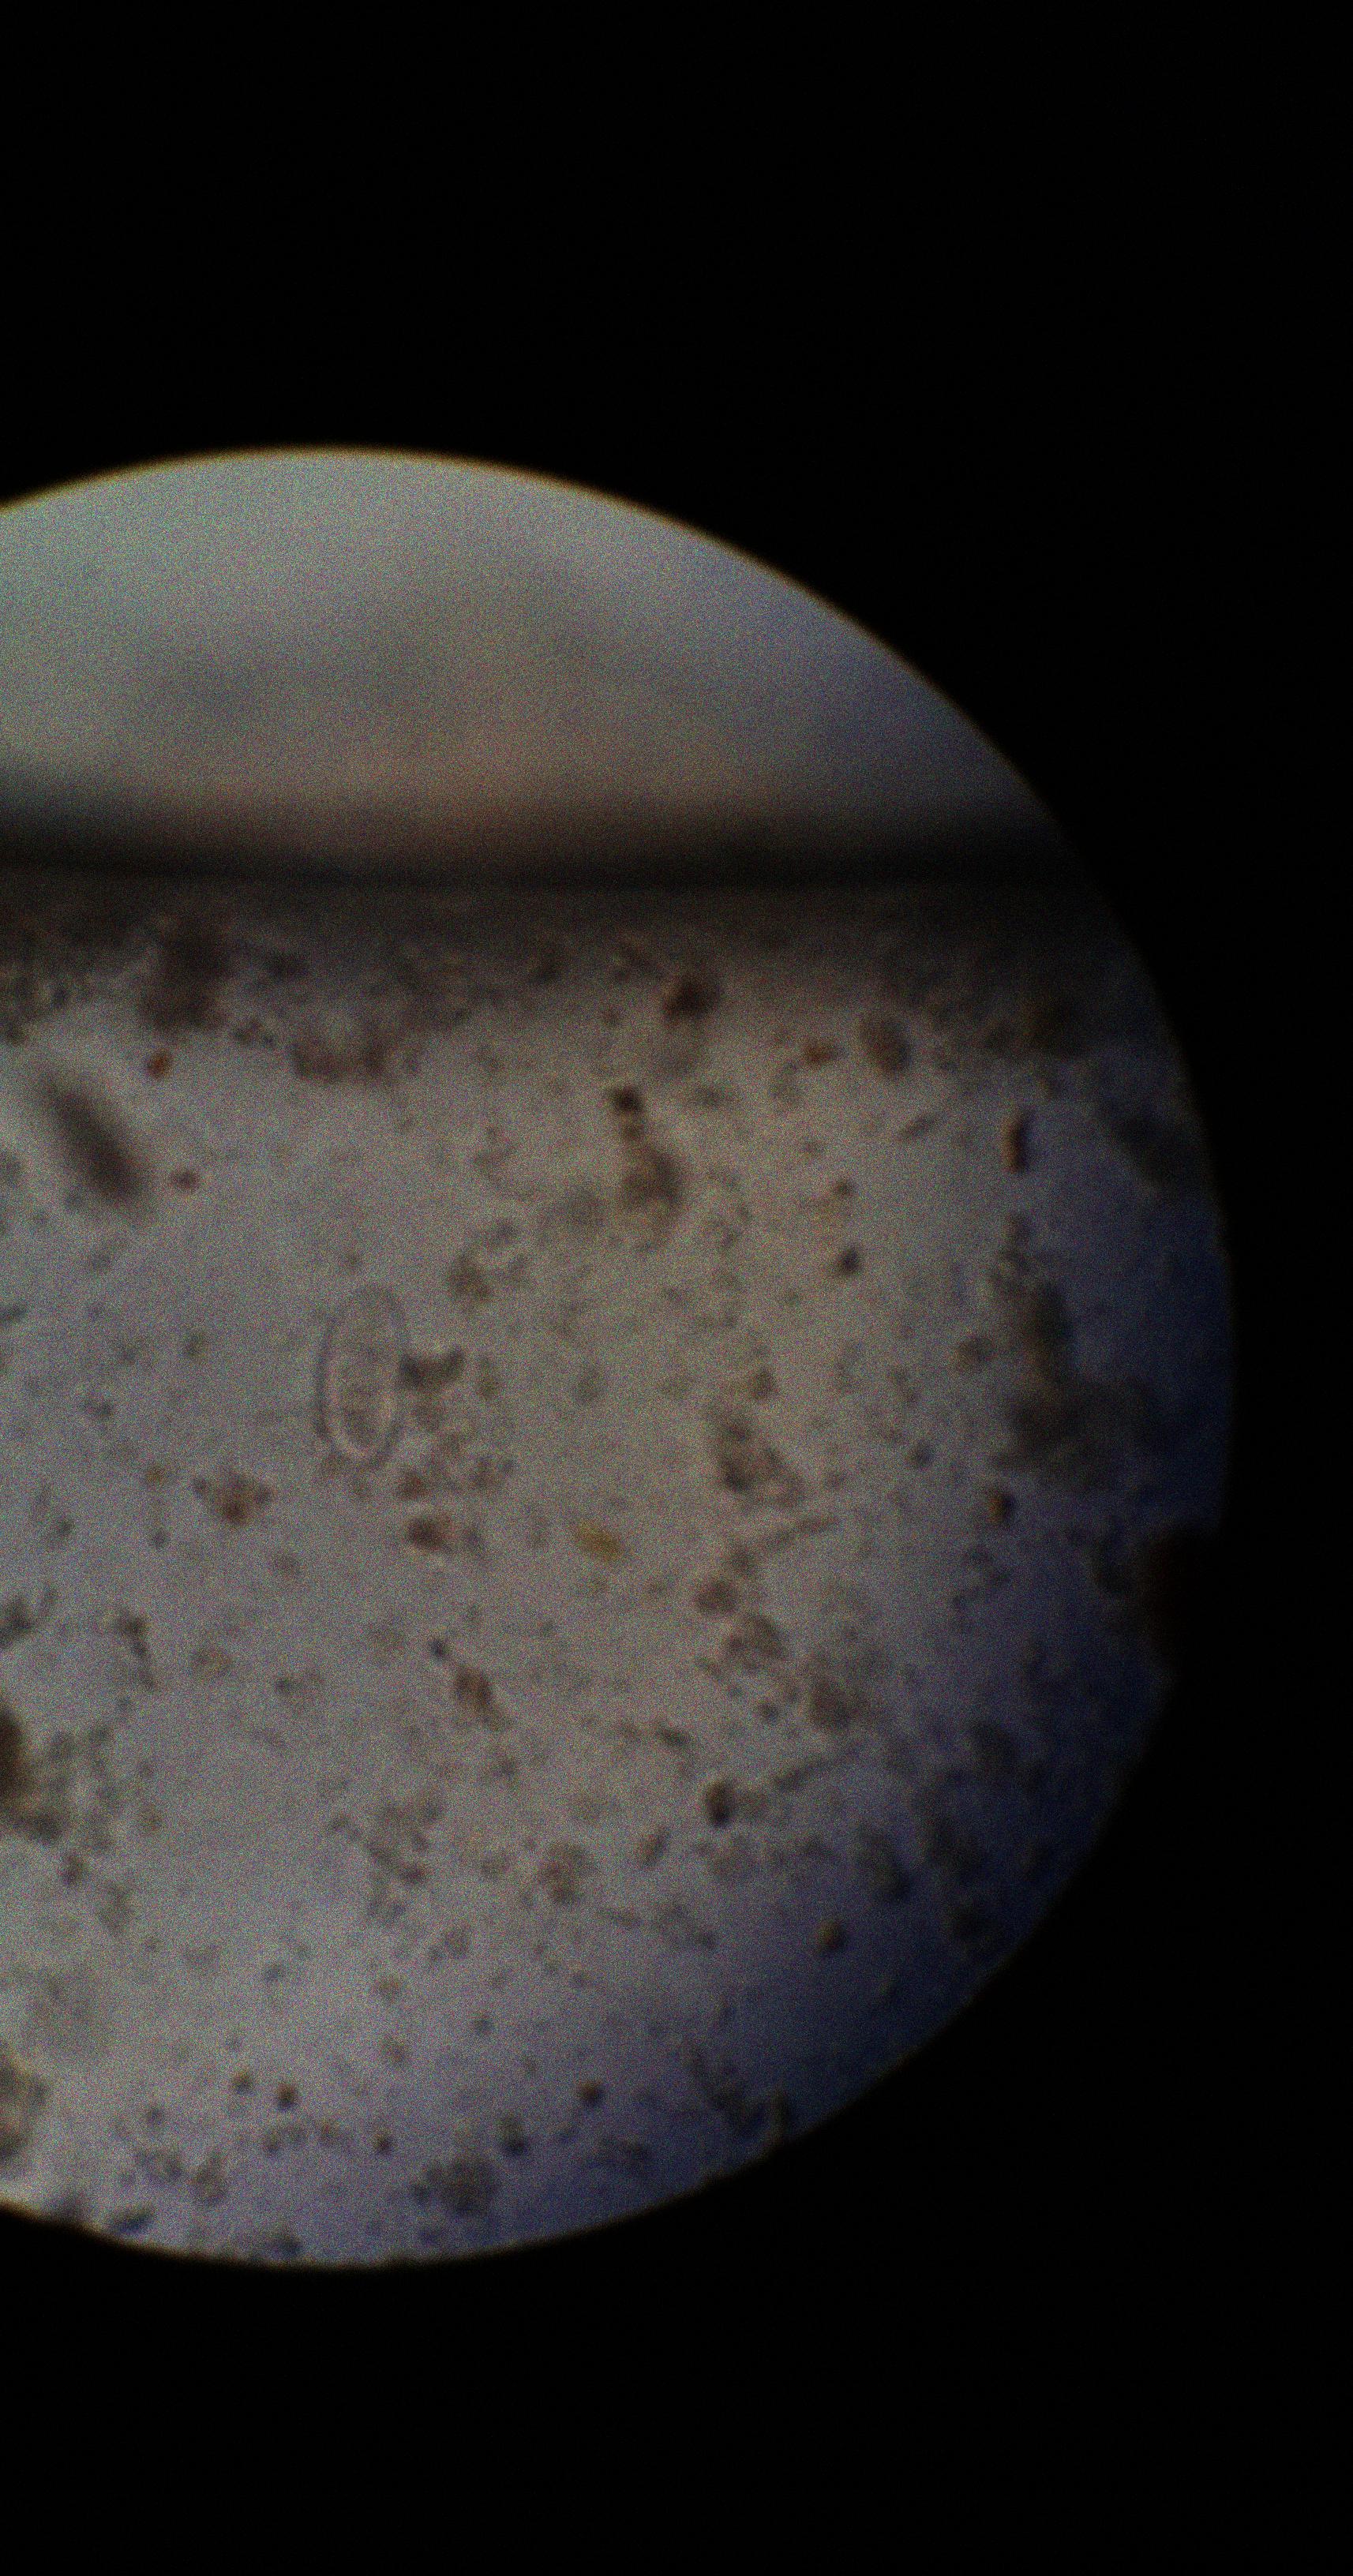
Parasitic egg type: Enterobius vermicularis